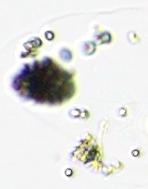
Label: Phaeocystis